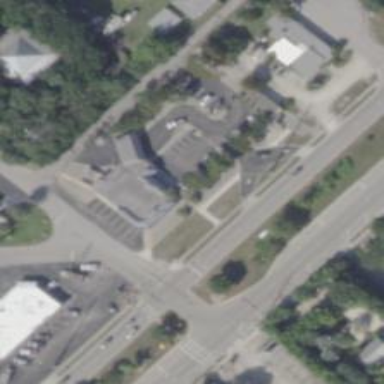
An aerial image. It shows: Post office.